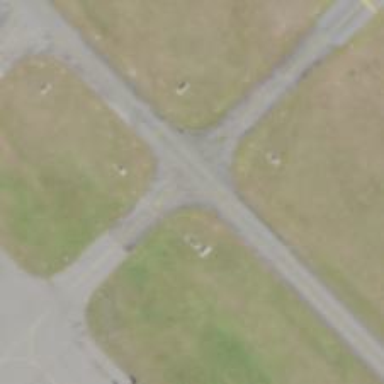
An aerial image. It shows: View of taxiway at the airport.